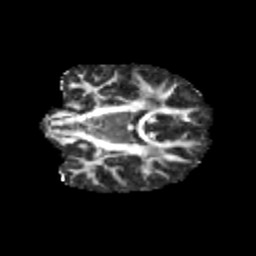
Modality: FA
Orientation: coronal
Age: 13
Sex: male
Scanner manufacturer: siemens
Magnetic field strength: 3 T
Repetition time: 3.8 s
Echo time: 0.07 s